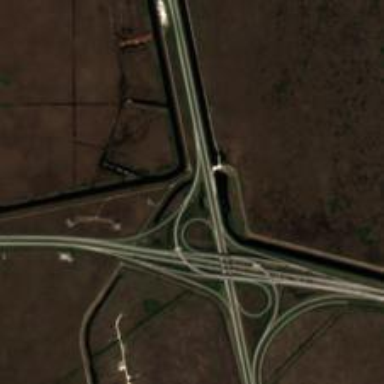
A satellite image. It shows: Motorway junction.